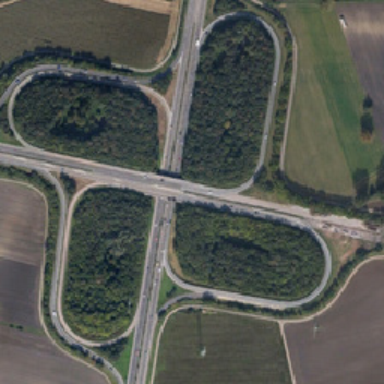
Many green trees are surrounded by four almost circular viaducts surrounded by farmland .